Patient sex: M
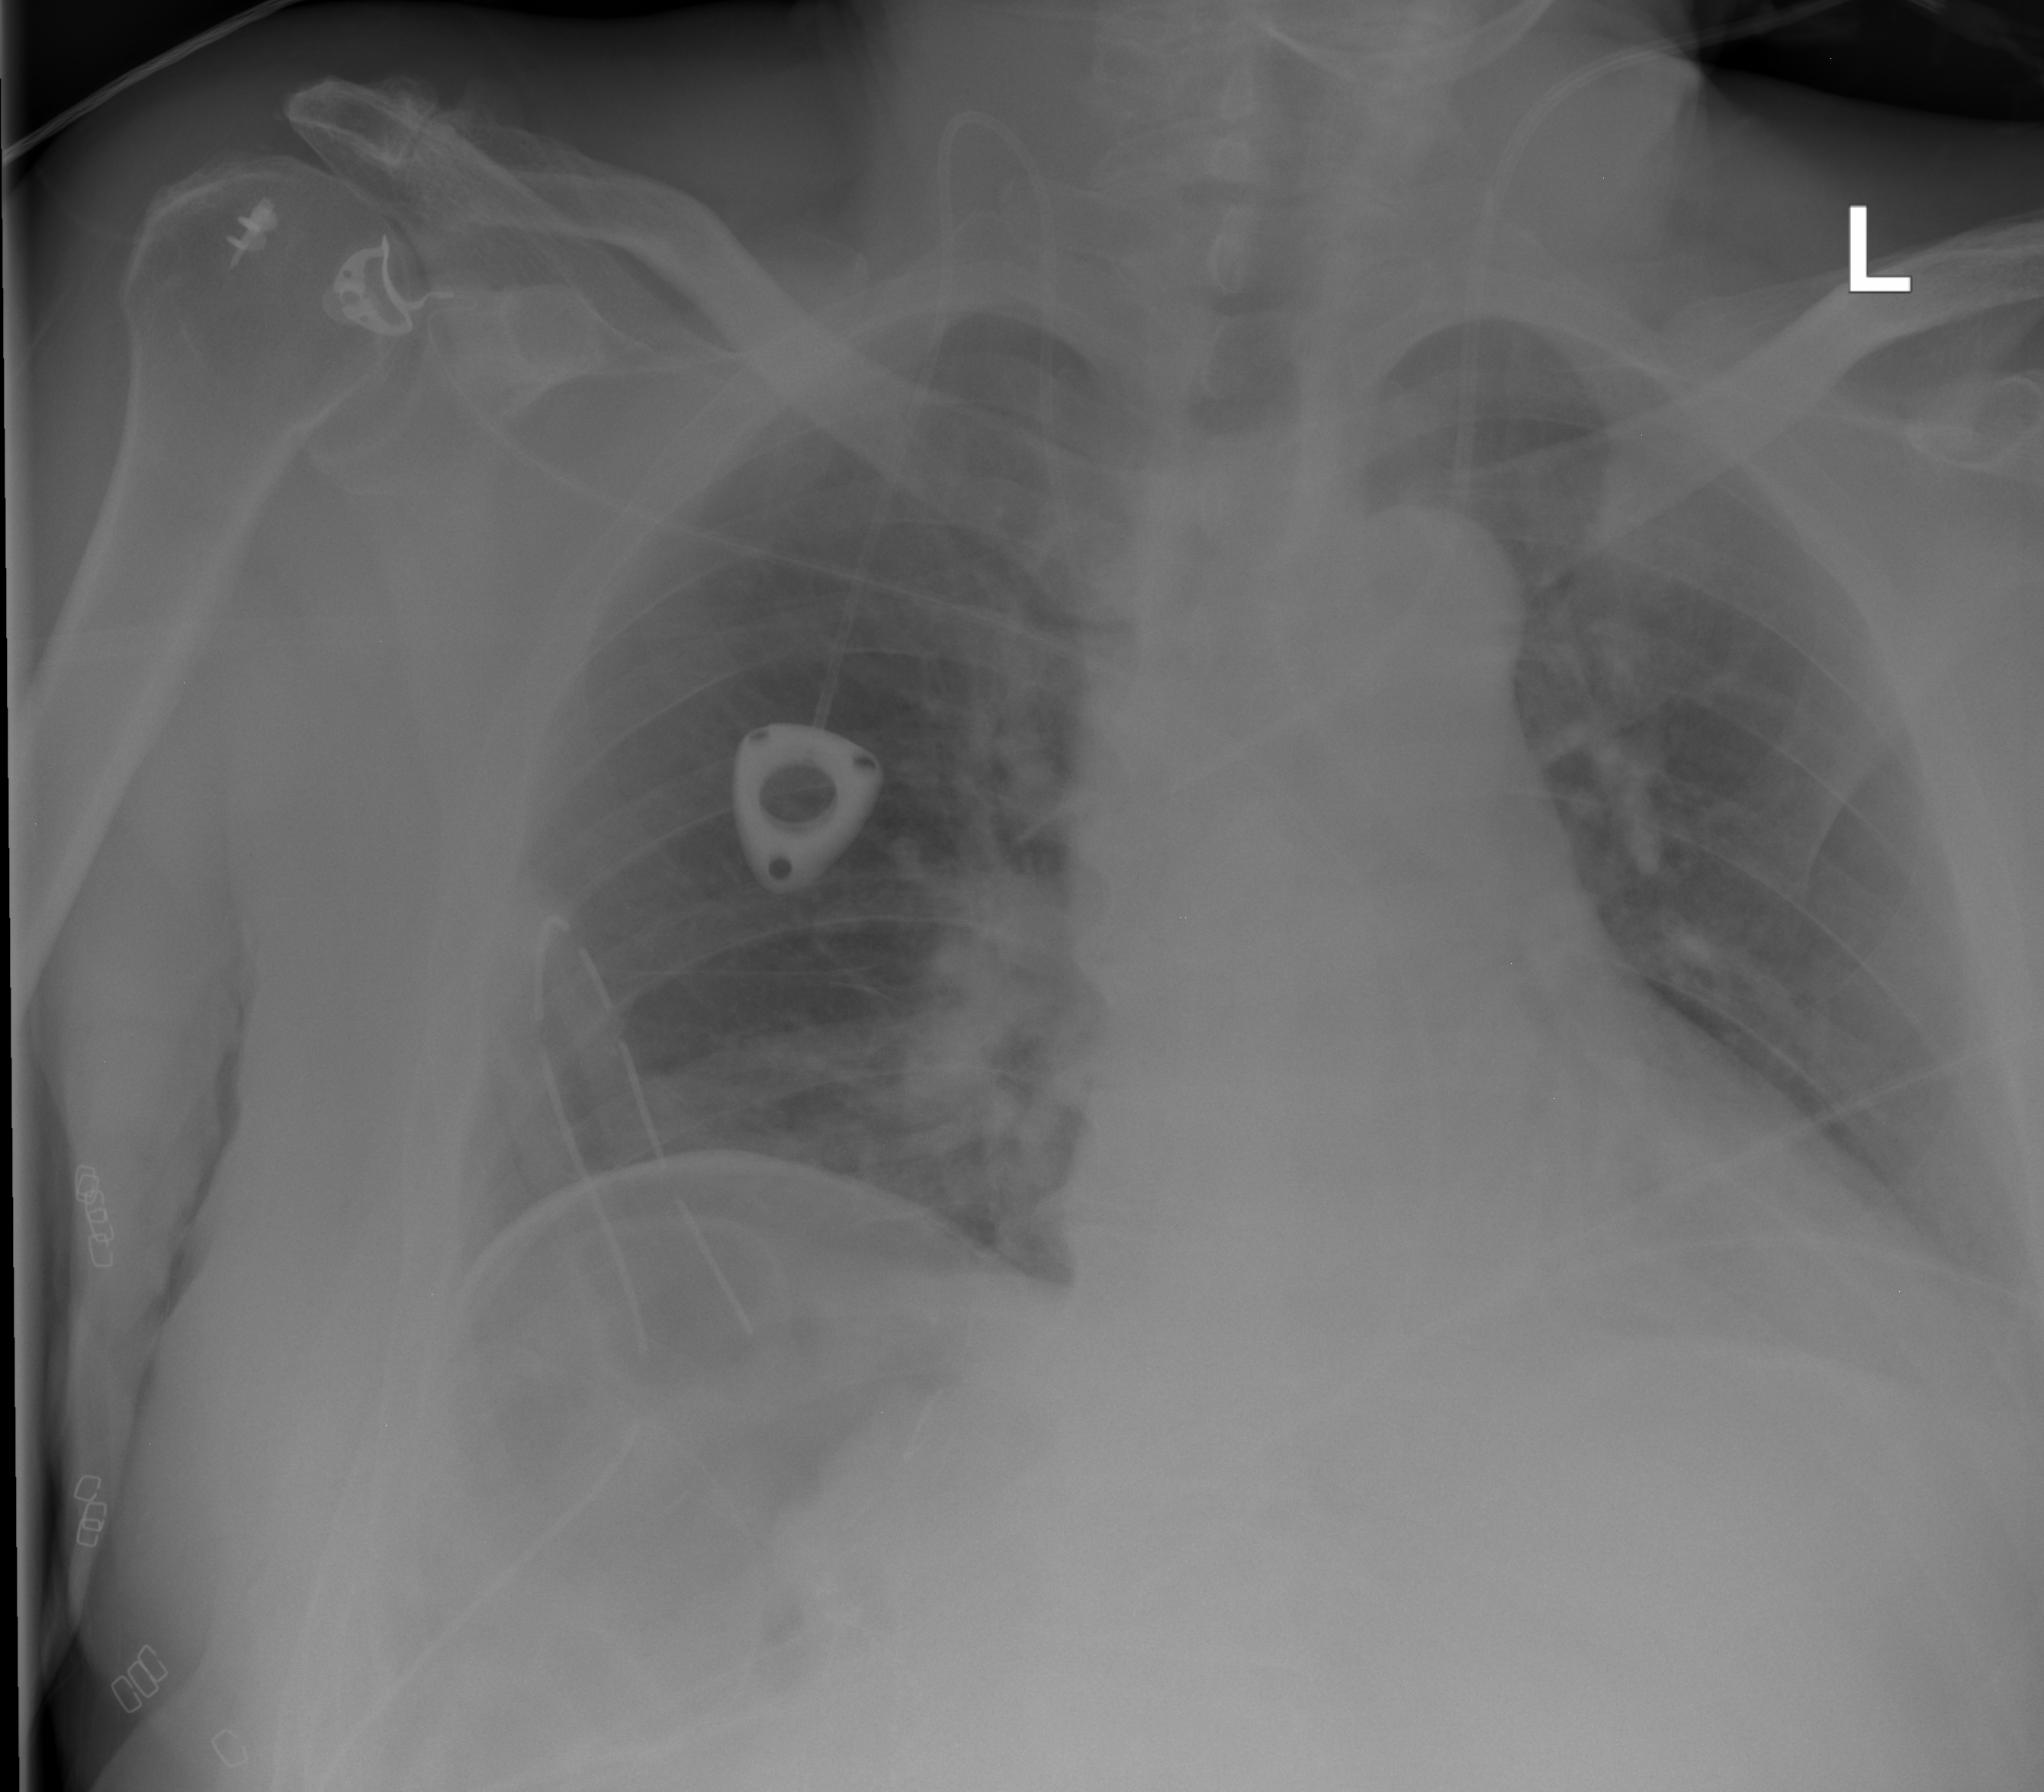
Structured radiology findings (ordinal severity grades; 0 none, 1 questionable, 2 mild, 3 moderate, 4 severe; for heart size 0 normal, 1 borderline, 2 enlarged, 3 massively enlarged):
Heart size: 0
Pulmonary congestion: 0
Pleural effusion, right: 0
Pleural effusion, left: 0
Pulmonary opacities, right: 0
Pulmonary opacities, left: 0
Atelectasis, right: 0
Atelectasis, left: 2